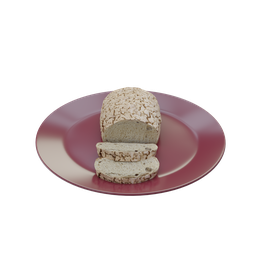
Label: nature